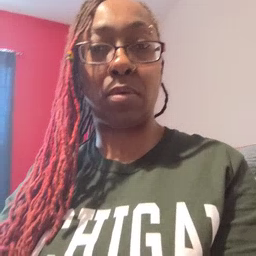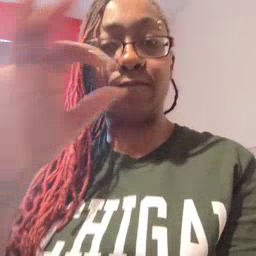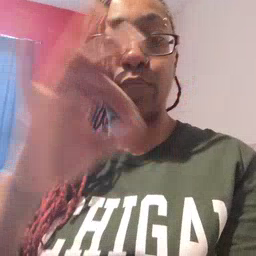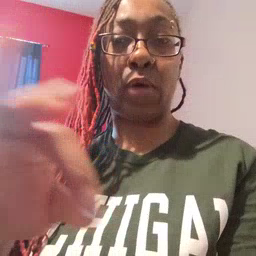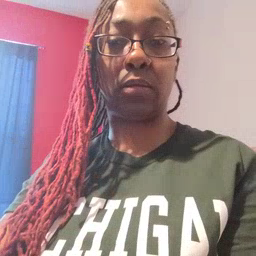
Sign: frenchfries